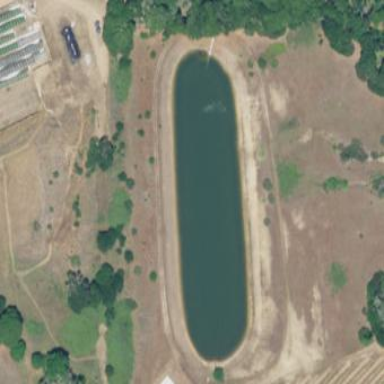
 specifically pond used for water storage."